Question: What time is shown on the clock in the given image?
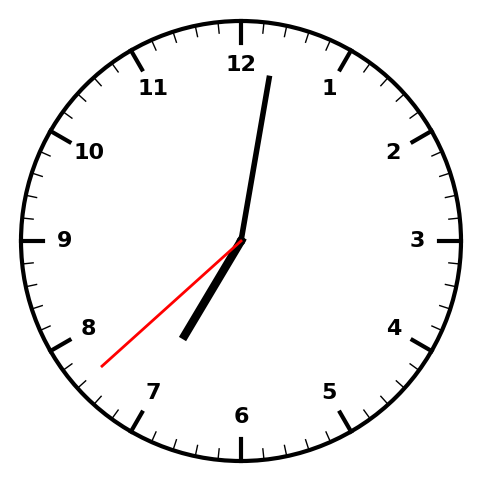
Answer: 07:01:38